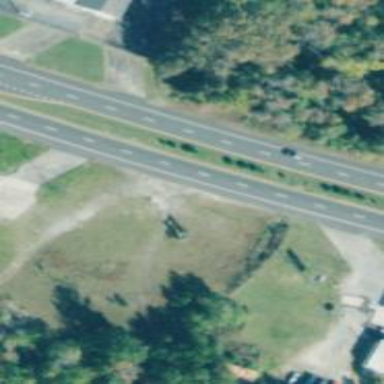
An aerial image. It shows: Asphalt trunk highway.